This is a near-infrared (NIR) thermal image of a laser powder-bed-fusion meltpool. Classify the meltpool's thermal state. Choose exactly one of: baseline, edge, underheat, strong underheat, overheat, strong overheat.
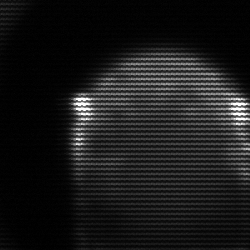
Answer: edge